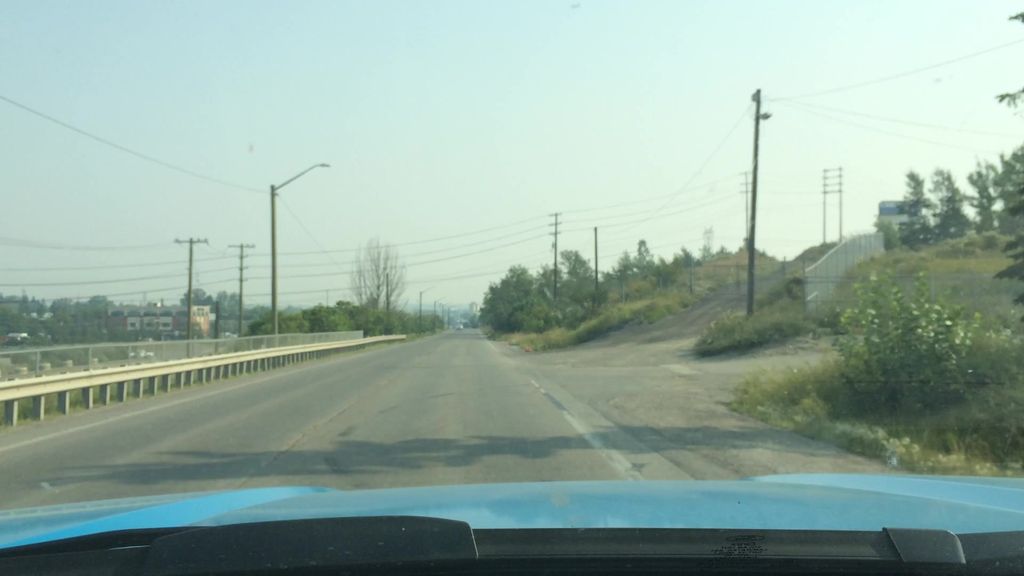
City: calgary